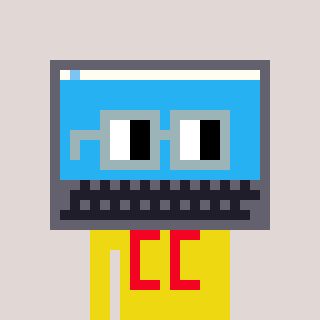
a pixel art character with square dark gray glasses, a laptop-shaped head and a yellow-colored body on a warm background